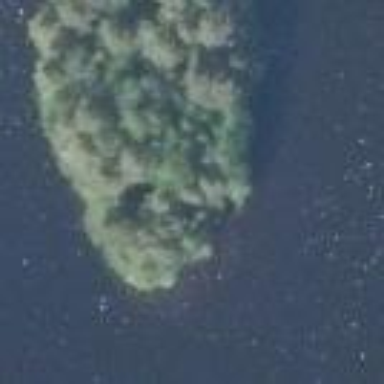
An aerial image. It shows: Islet.